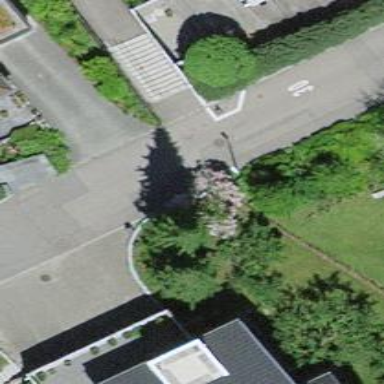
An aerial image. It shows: Set of steps on the road.